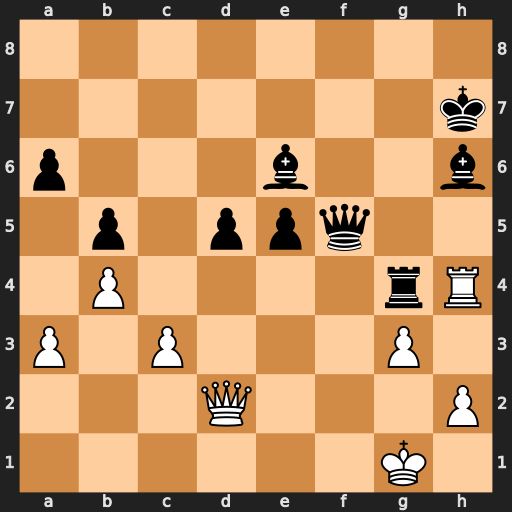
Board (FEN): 8/7k/p3b2b/1p1ppq2/1P4rR/P1P3P1/3Q3P/6K1
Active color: w
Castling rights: -
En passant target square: -
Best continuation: Qxh6+ Kg8 Qh8+ Kf7 Rh7+ Qxh7 Qxh7+